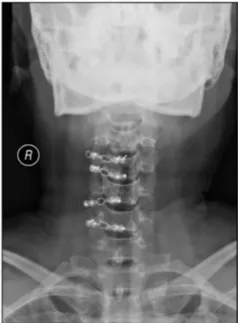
MRI images and Radiographic before treatment. (C) Rehabilitation timeline chart. Assessments include ASIA, HAMA, HAMD, and SCIM-III.
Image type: radiology (x_ray)